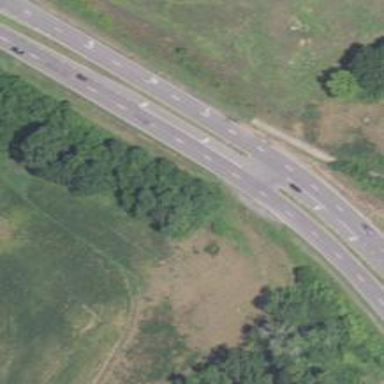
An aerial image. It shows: Secondary link road.